Question: After upgrading to IE9, InfoPath forms consistently fail on radio button selection.
This occurrs even when using compatibility mode.

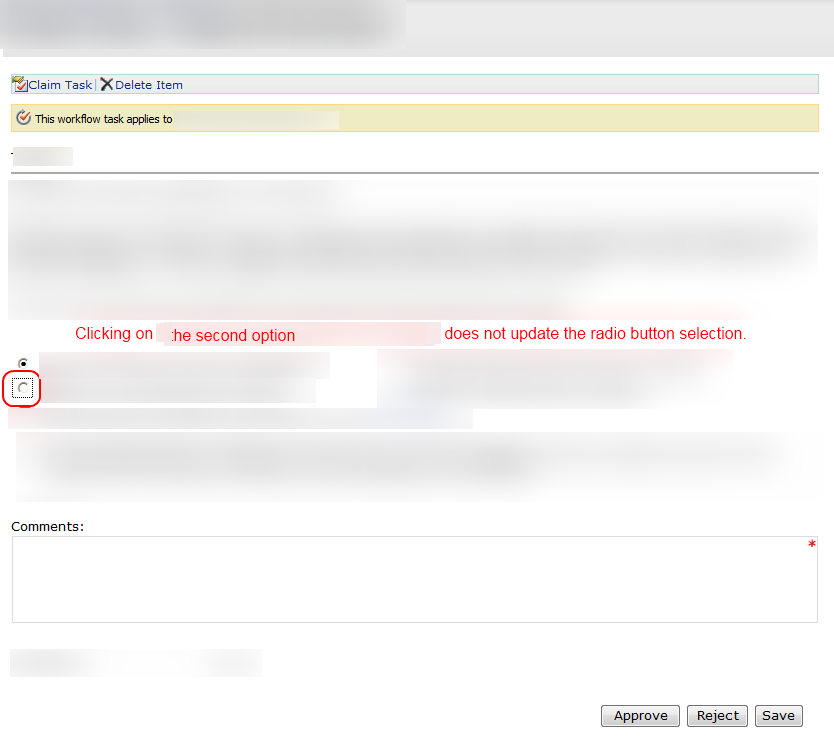
Answer: One workaround I have found is to replace radio buttons with checkboxes and use rules to simulate the exclusive behavior of radio buttons. It isn't ideal at all, but one possible solution that I have found.